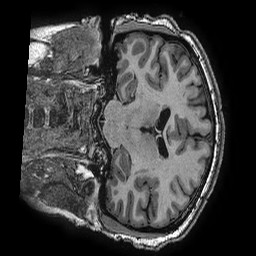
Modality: T1w
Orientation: coronal
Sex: female
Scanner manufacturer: ge
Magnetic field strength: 3 T
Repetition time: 0.0077 s
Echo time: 0.003436 s